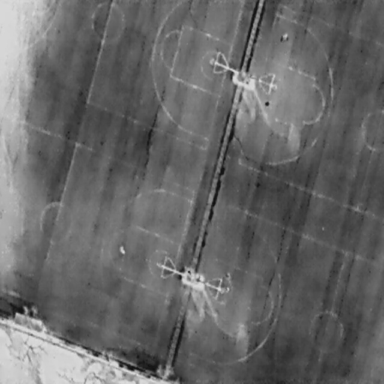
There are three People in the infrared image.